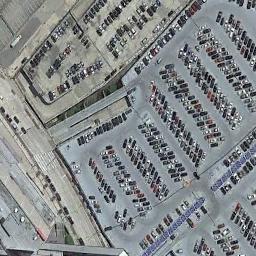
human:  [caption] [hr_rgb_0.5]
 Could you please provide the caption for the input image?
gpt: The parking lot has lots of cars arranged neatly in lines .

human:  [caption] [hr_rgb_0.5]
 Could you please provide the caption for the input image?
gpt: There are many cars on the parking lots .

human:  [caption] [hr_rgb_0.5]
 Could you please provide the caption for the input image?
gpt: Many cars are in the parking lot .

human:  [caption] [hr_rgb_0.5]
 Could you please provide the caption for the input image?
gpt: Six rows of cars were parked in the parking lot .

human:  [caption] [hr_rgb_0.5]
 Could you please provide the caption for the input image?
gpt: The parking lot is full of cars .